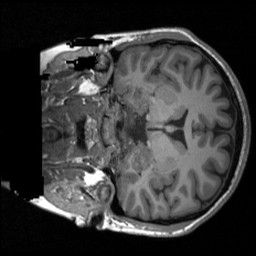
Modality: T1w
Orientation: coronal
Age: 20
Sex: female
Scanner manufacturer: siemens
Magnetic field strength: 3 T
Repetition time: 1.9 s
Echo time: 0.00232 s